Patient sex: M
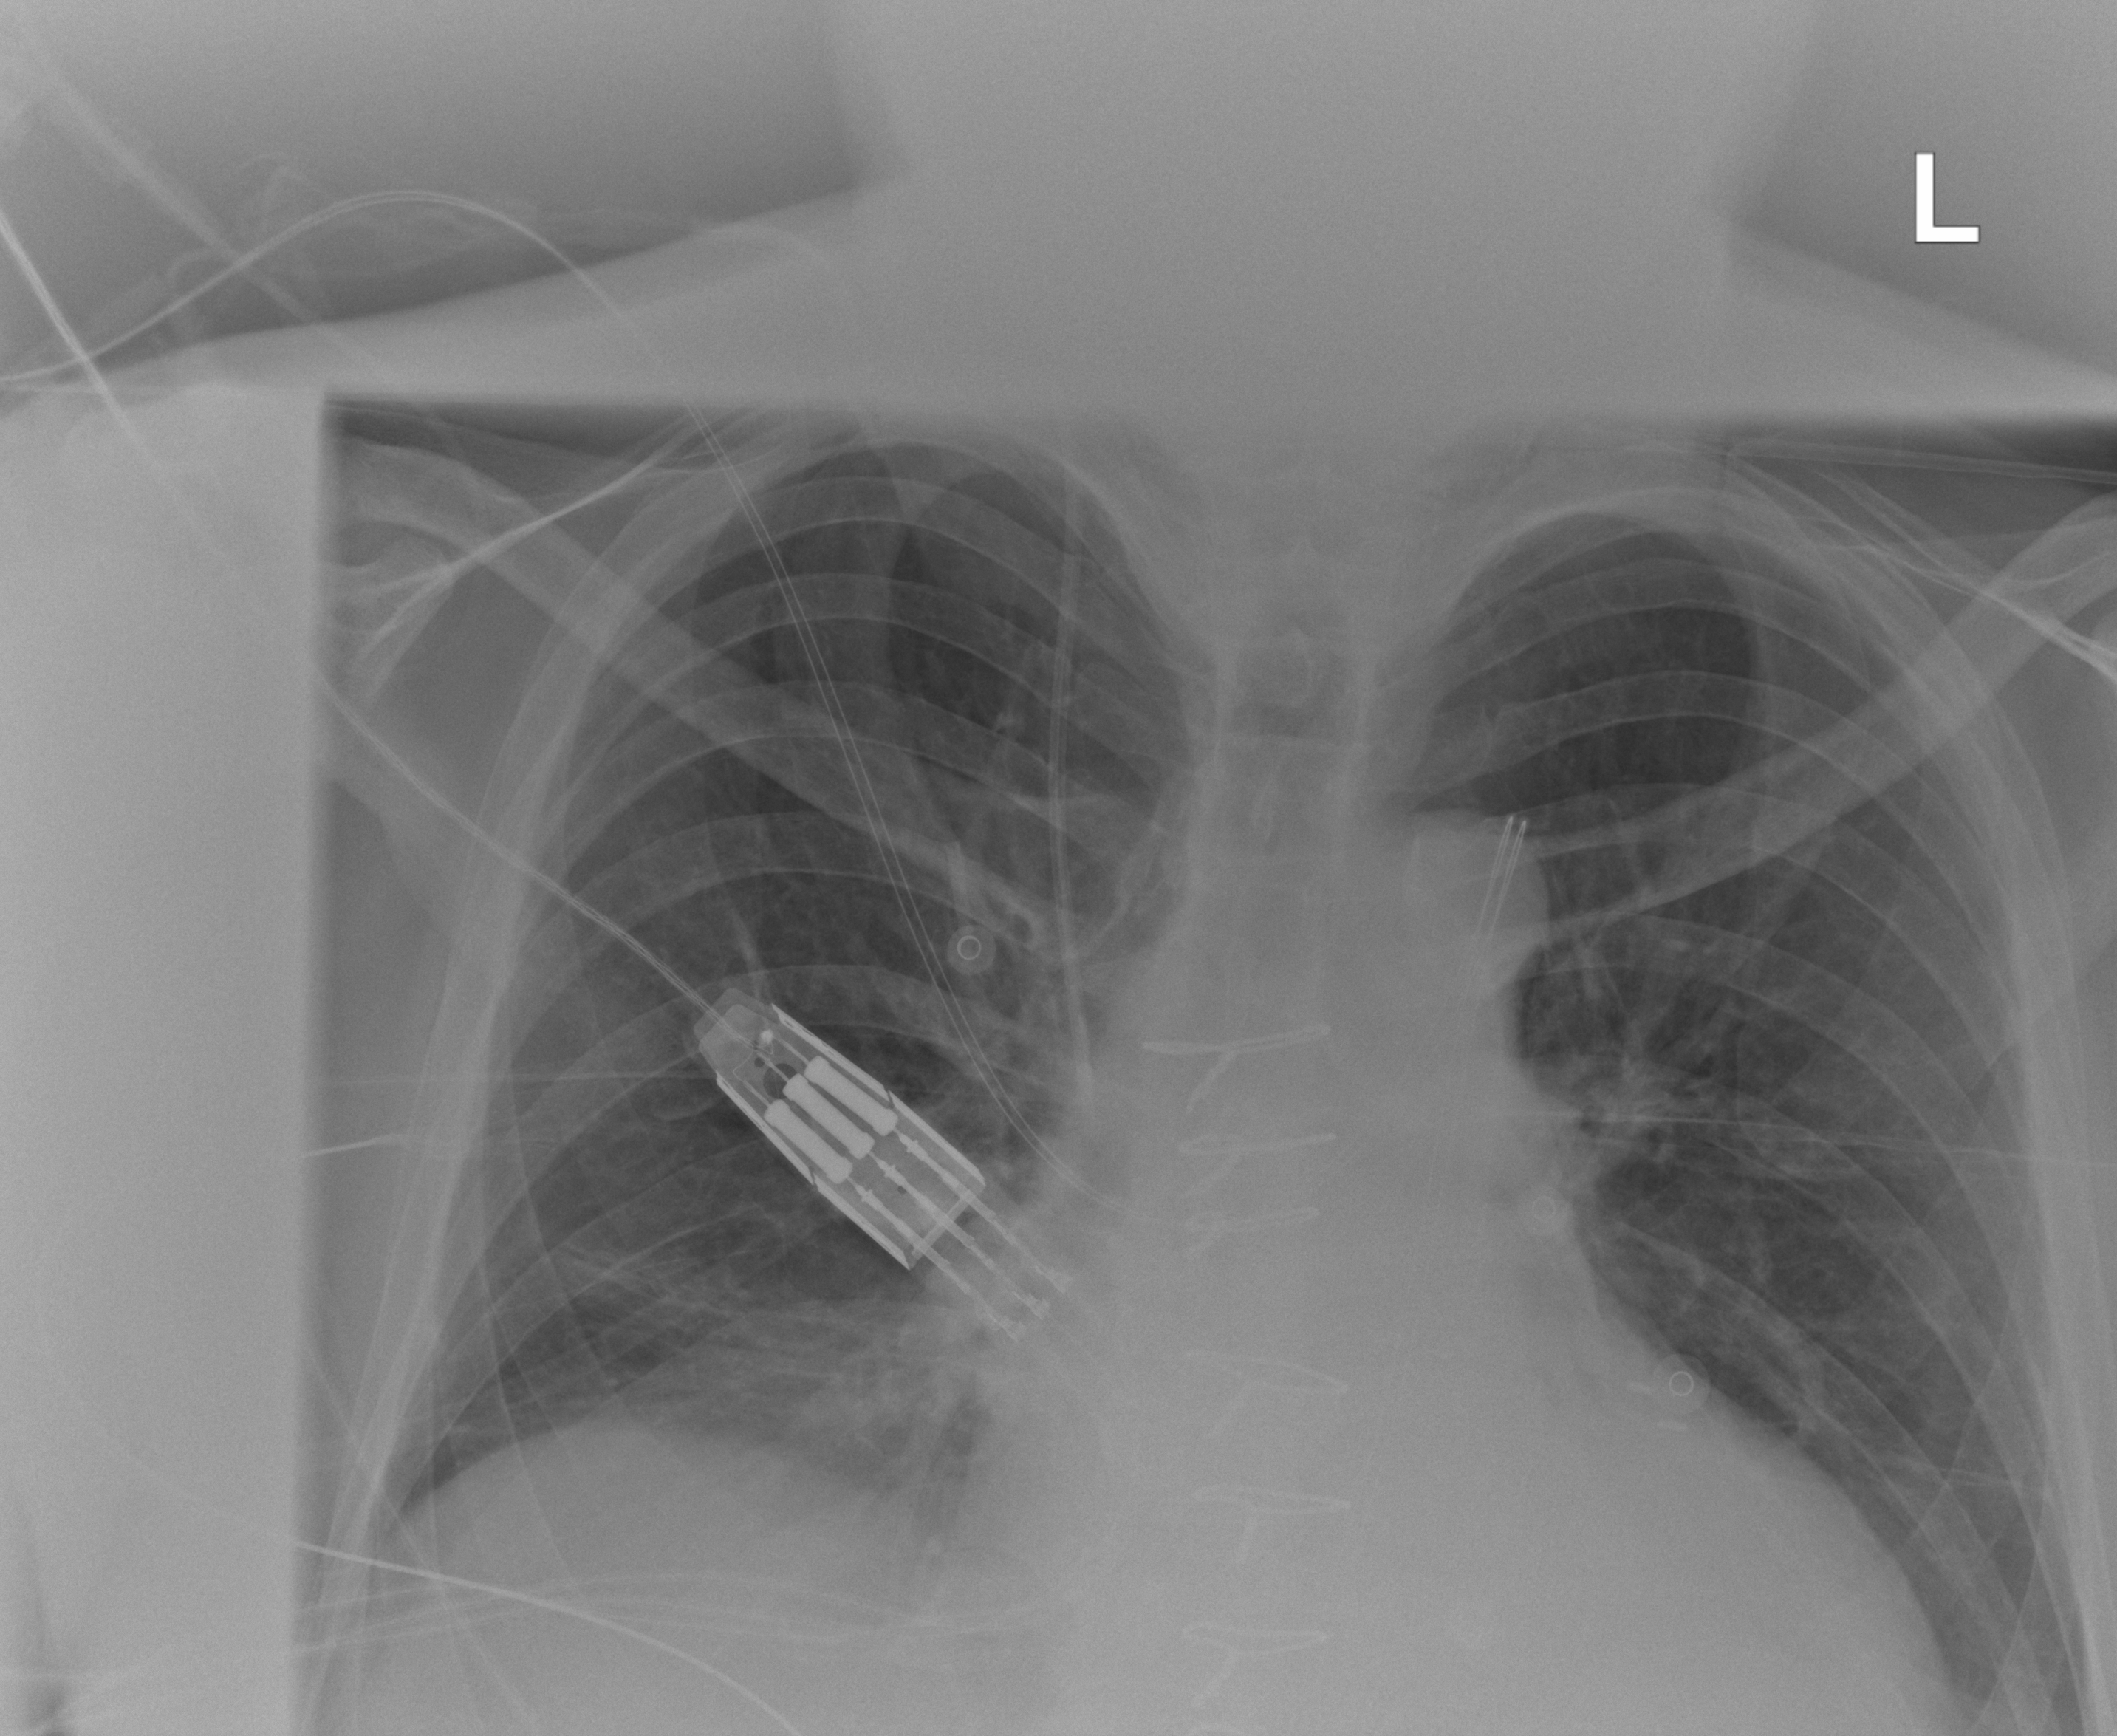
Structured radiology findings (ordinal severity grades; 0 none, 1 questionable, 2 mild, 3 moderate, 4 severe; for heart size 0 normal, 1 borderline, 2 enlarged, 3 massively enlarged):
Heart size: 2
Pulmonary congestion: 0
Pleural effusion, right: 0
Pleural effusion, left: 0
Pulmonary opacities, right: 0
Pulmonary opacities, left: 0
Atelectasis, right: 2
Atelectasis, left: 0